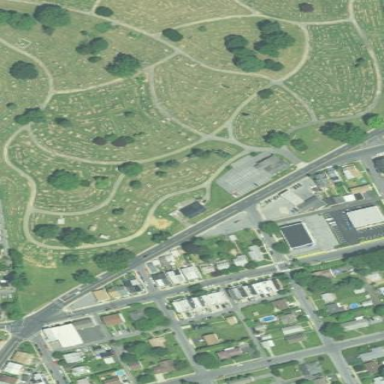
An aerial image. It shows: Cemetery.